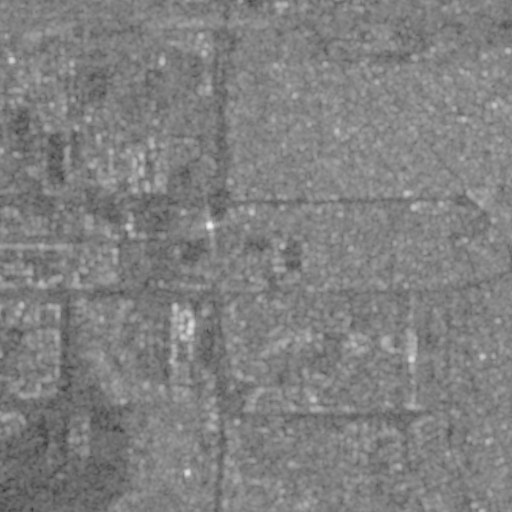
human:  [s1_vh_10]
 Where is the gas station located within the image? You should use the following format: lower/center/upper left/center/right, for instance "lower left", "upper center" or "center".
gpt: The gas station is located in the center of the image.
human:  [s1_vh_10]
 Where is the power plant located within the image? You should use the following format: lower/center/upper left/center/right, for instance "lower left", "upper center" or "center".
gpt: There is no power plant in the image.

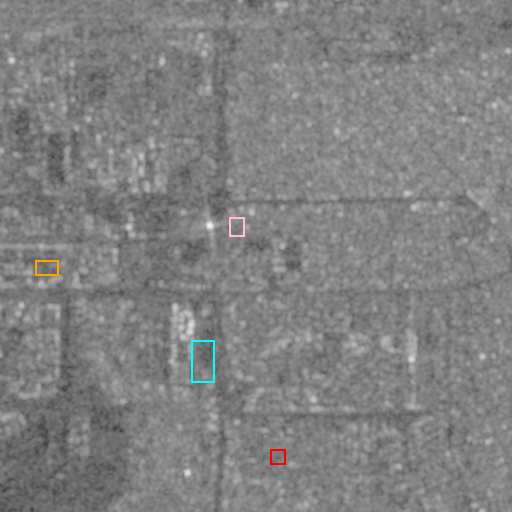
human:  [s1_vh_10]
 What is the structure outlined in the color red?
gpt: The structure outlined in red is a park.
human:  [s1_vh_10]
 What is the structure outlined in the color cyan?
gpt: The structure outlined in cyan is a parking lot.
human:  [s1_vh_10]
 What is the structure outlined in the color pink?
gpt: The structure outlined in pink is a power substation.
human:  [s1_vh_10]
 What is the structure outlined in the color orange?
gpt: The structure outlined in orange is a track.
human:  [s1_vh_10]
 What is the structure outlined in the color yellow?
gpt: There is no yellow outline.